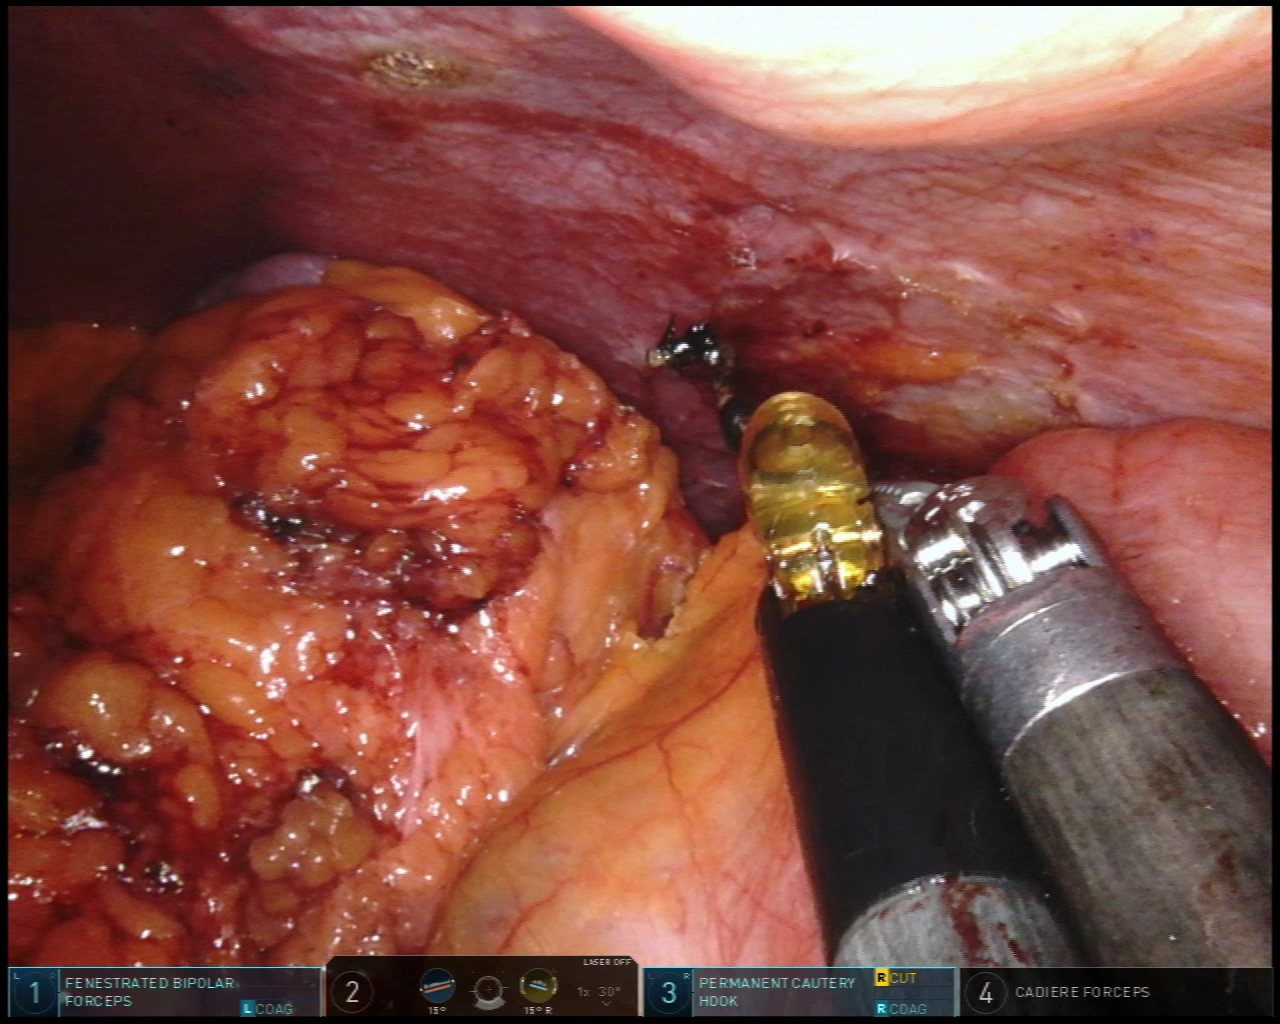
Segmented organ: spleen
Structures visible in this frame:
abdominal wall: yes
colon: yes
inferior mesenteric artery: no
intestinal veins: no
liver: no
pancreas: no
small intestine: no
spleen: yes
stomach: no
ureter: no
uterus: no
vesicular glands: no